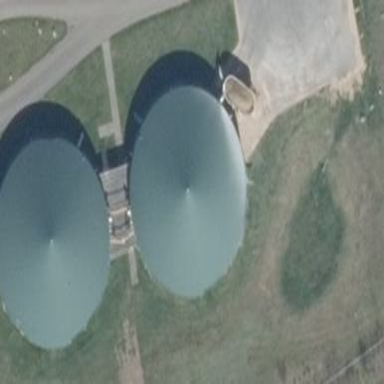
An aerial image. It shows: Digester building.